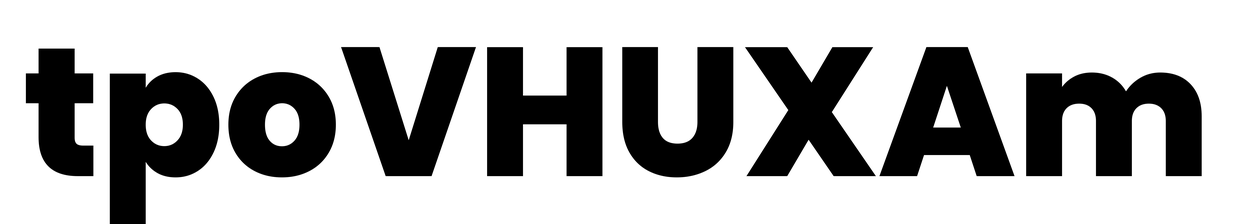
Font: Poppins-ExtraBold